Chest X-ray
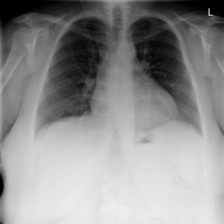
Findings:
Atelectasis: negative
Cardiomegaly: negative
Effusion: negative
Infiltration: negative
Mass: negative
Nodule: negative
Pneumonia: negative
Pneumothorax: negative
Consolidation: negative
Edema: negative
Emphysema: negative
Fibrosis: negative
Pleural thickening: negative
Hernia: negative